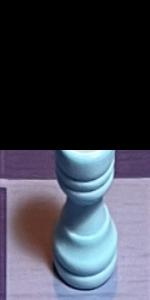
Label: Rook_White